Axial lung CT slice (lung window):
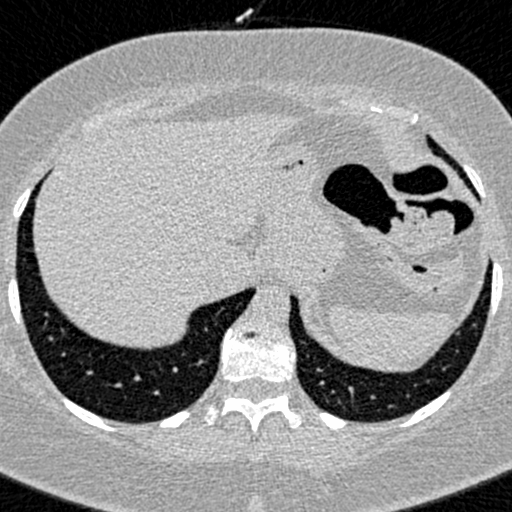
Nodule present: no